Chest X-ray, PA view. Patient: 65 years old, sex M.
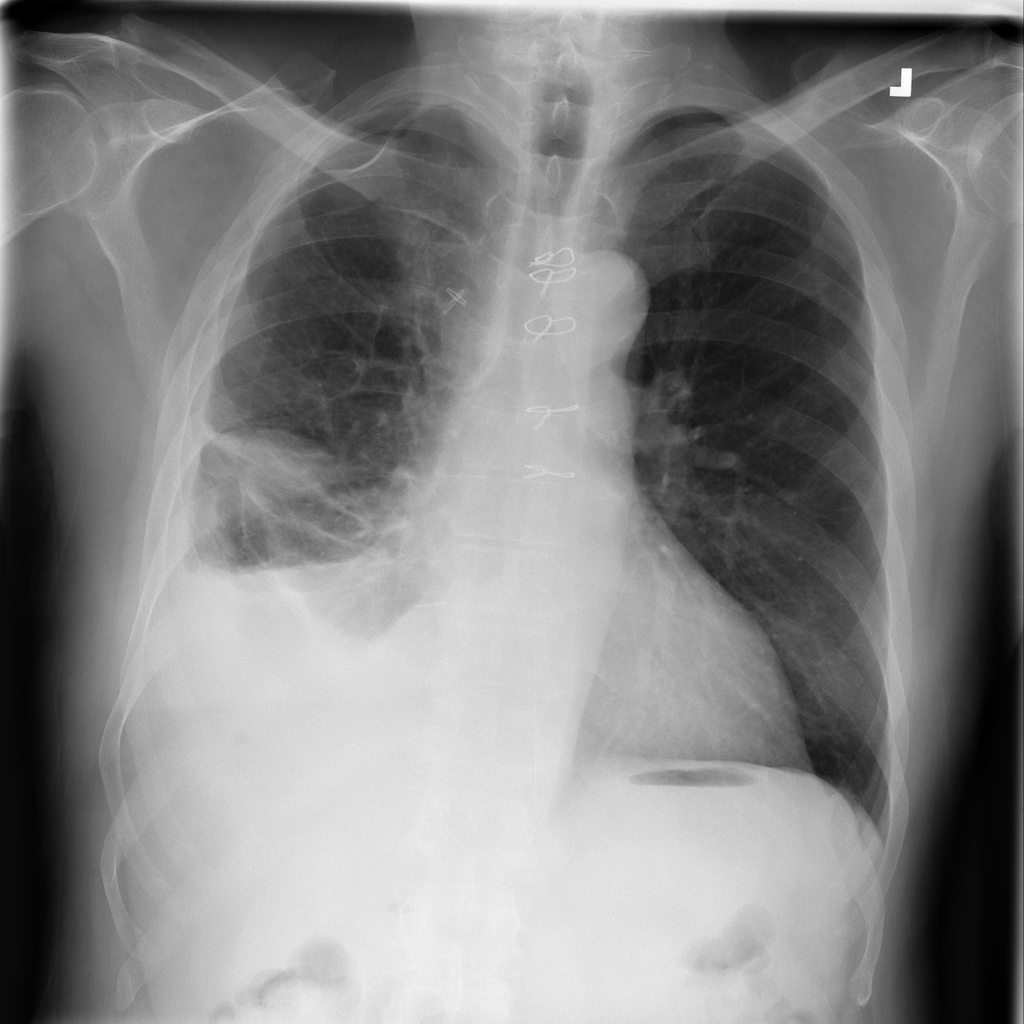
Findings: Atelectasis, Effusion, Pneumothorax